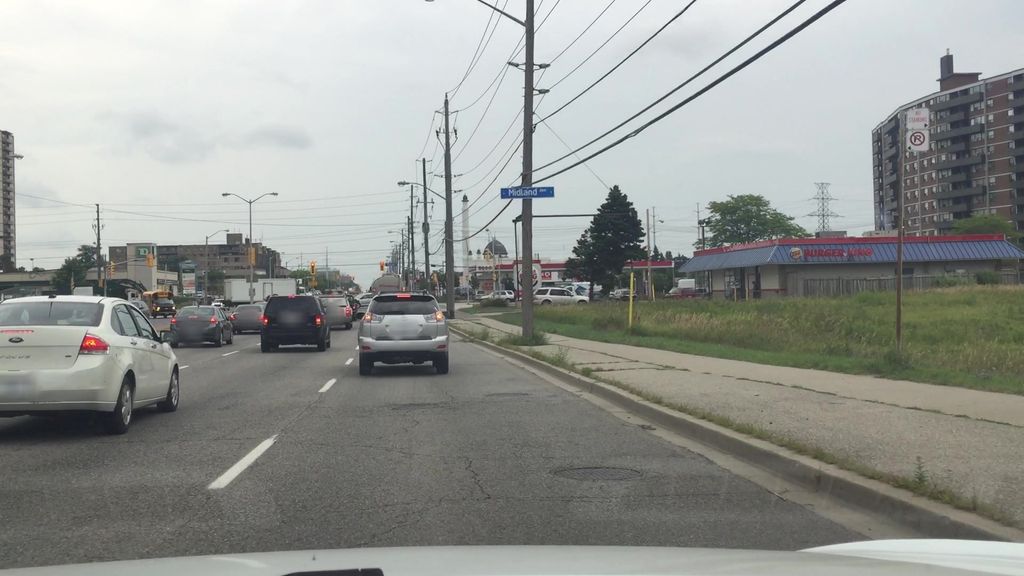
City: toronto